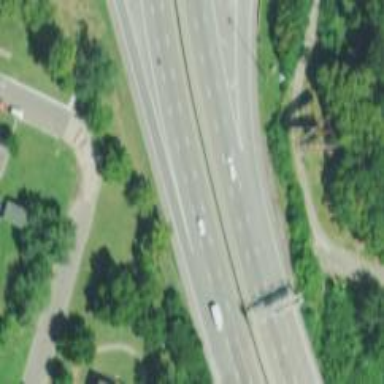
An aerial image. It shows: View of motorway.